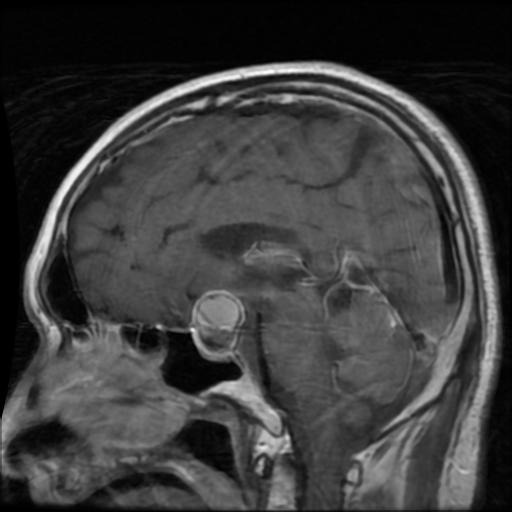
Label: pituitary